Question: When I load my project into Github, it writes me "Commit is failed". I use bower and nodeJS, and I think that problems is about it, but I need to download these catalogs. What I need to do, or may be it can be done in another way?

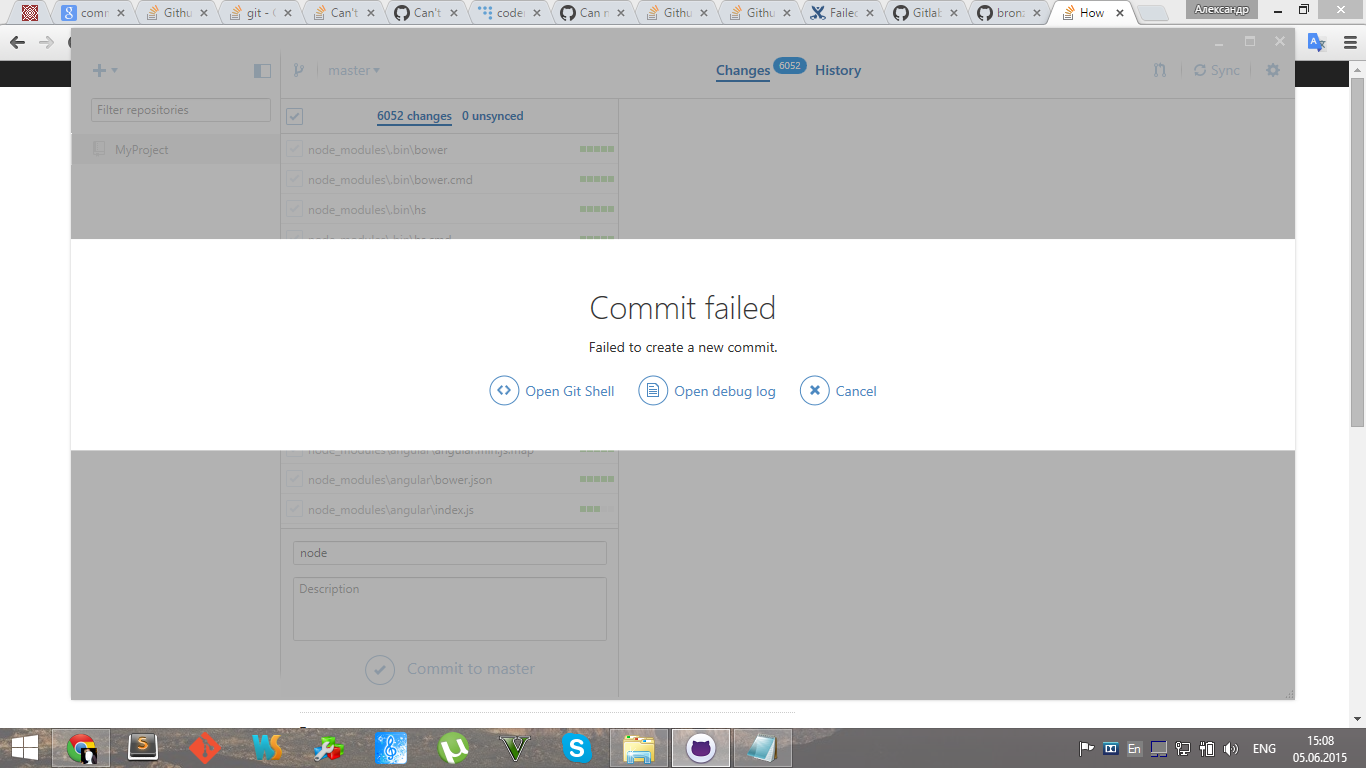
Answer: These folders should be installed/populated via a dependency manager at install time ('npm' and 'bower', respectively).
You should create a '.gitignore' file in the root of your project as per <URL>. This should be added to git so it is cloned with the repository on other machines too.
'''
# cat .gitignore
node_modules
bower_components
'''
There's also a <URL> to generate '.gitignore' files, that's very comprehensive. This is for 'node' and 'bower':
'''
# Created by https://www.gitignore.io
### Node ###
# Logs
logs
*.log
# Runtime data
pids
*.pid
*.seed
# Directory for instrumented libs generated by jscoverage/JSCover
lib-cov
# Coverage directory used by tools like istanbul
coverage
# Grunt intermediate storage (http://gruntjs.com/creating-plugins#storing-task-files)
.grunt
# node-waf configuration
.lock-wscript
# Compiled binary addons (http://nodejs.org/api/addons.html)
build/Release
# Dependency directory
# https://www.npmjs.org/doc/misc/npm-faq.html#should-i-check-my-node_modules-folder-into-git
node_modules
### Bower ###
bower_components
.bower-cache
.bower-registry
.bower-tmp
'''